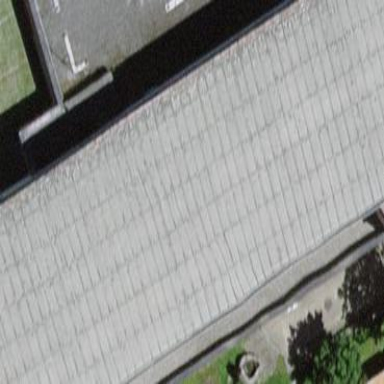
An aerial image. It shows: Building that is part of sports centre dedicated to curling.